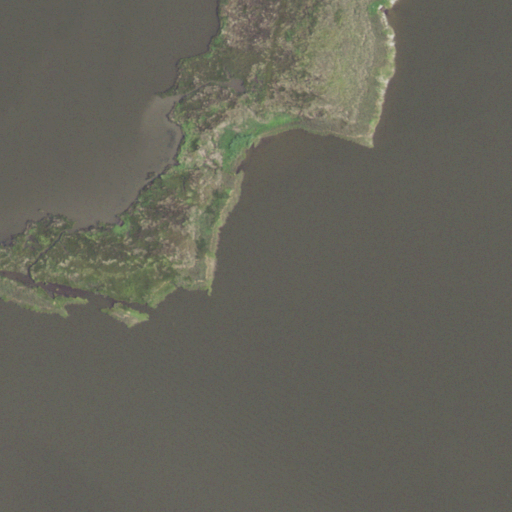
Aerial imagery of cape in Louisiana named Grassy Point containing herbaceous wetlands and open water